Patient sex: M
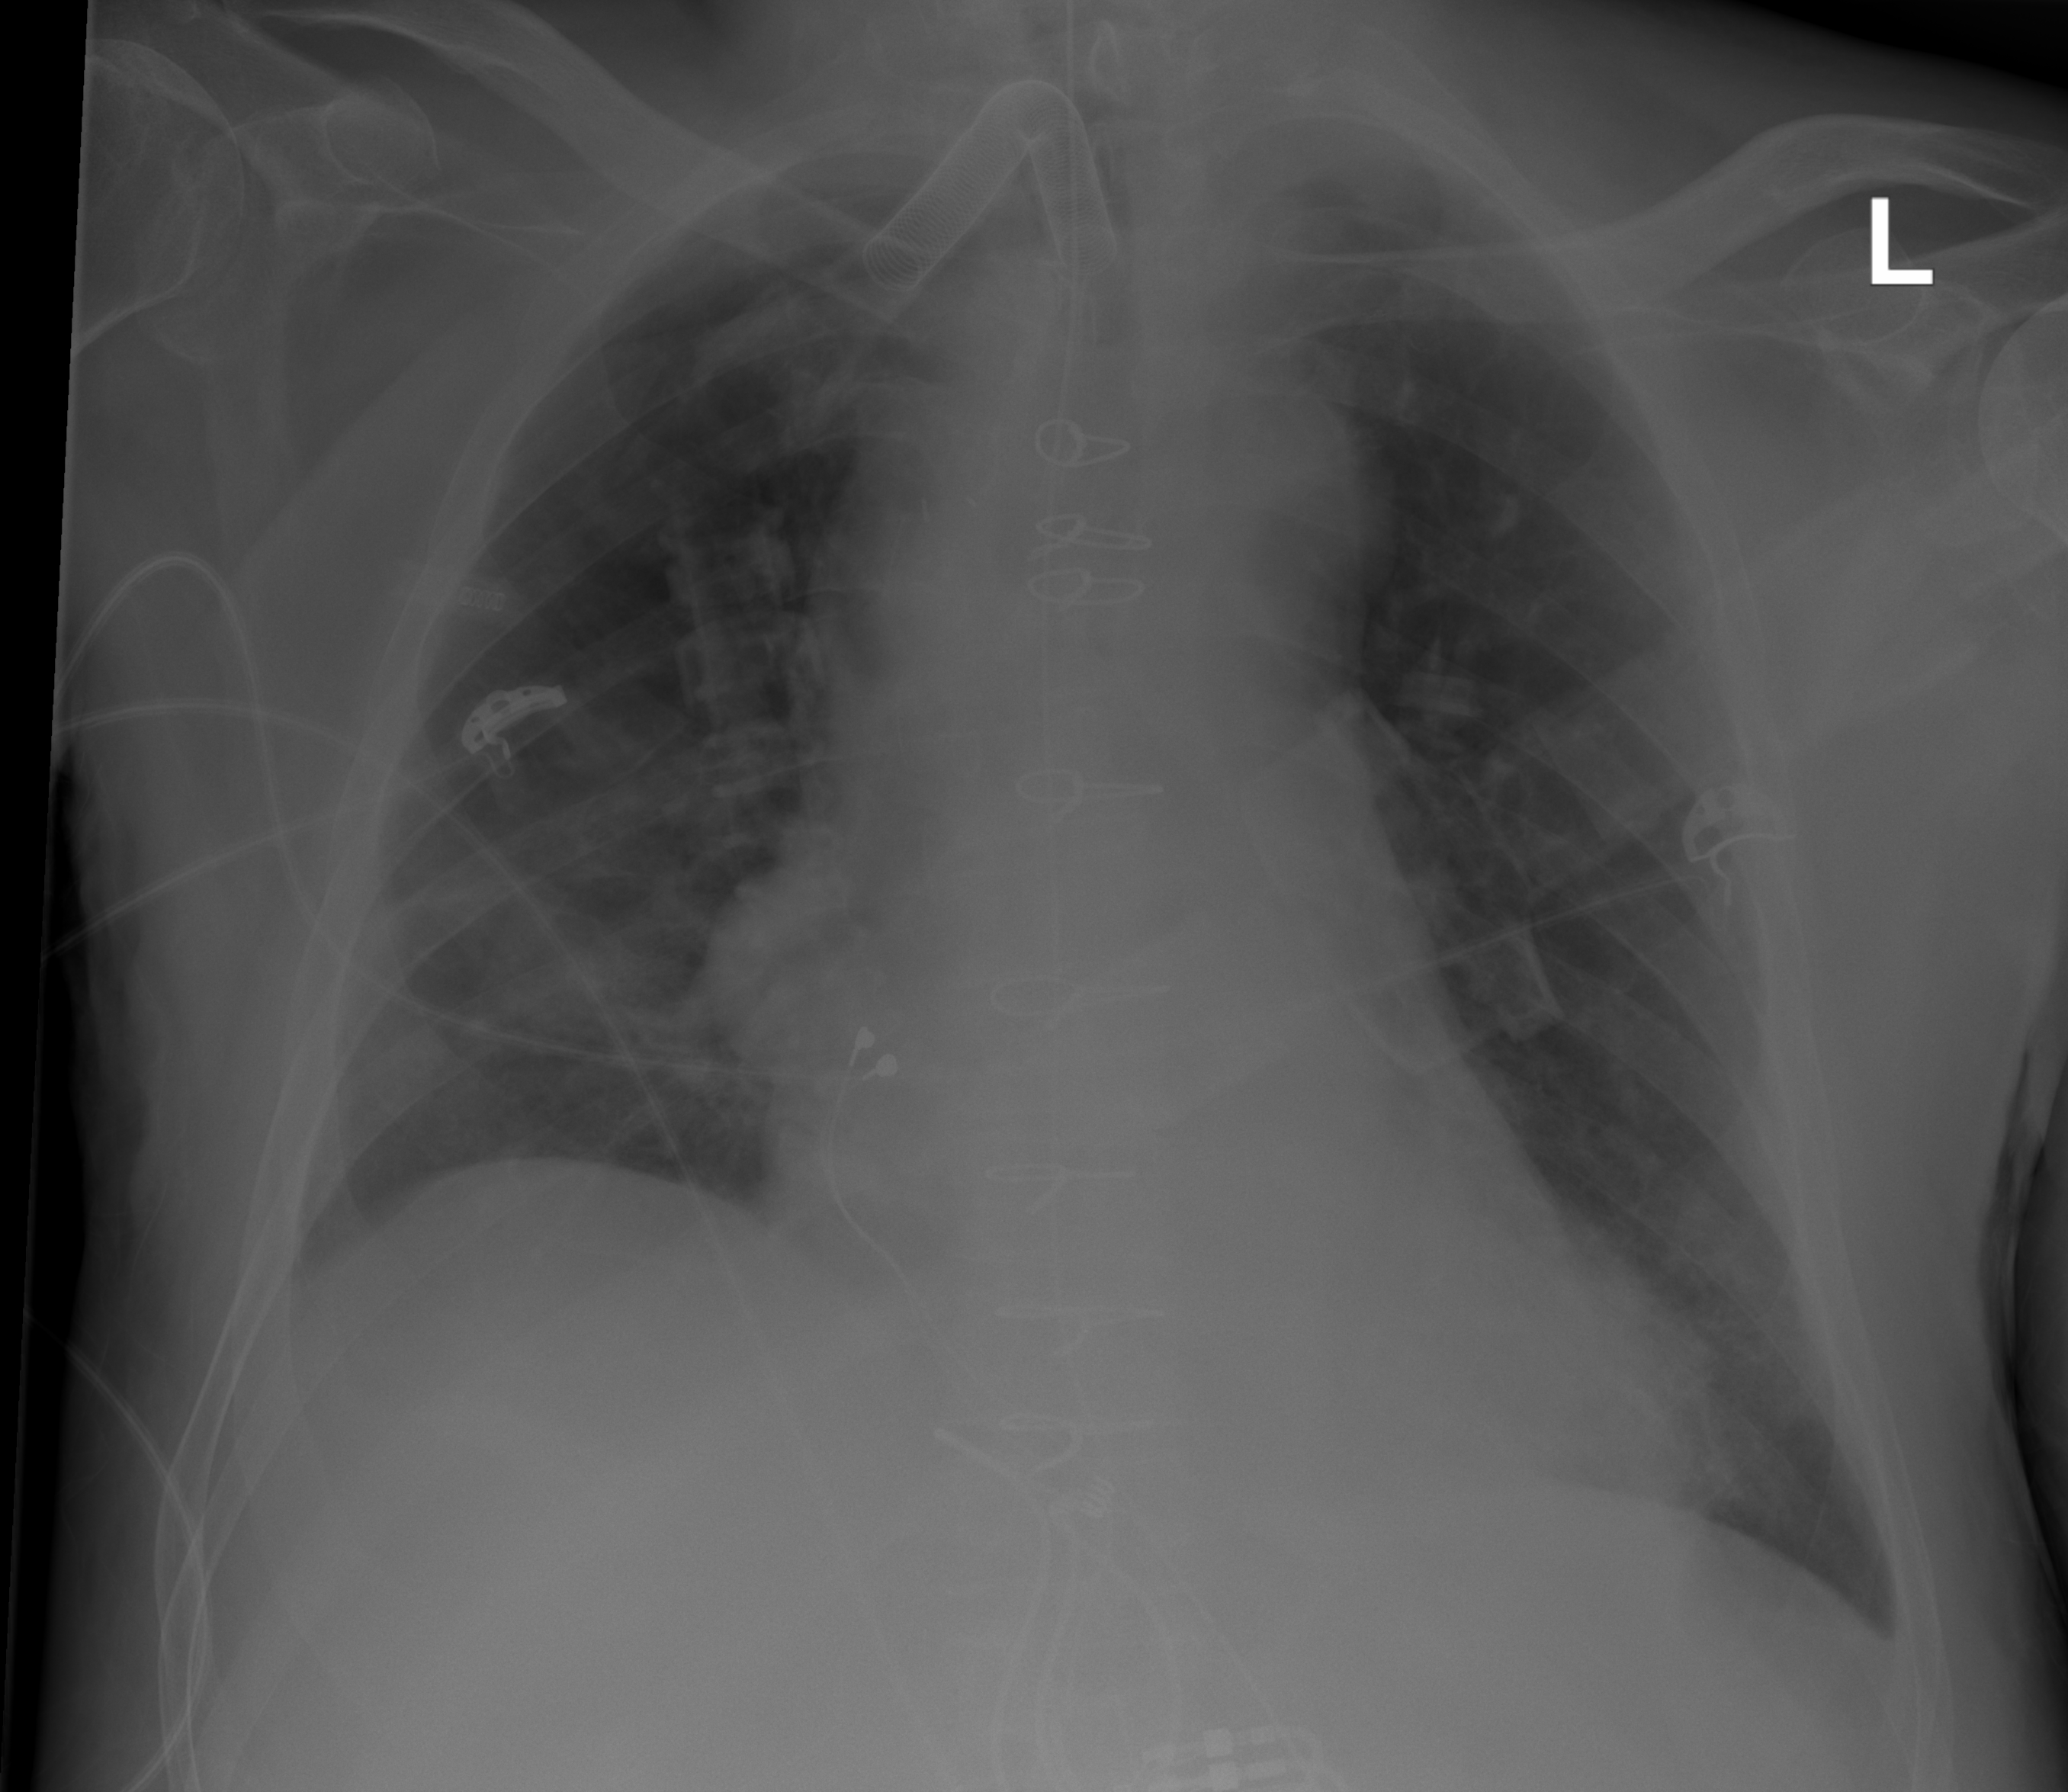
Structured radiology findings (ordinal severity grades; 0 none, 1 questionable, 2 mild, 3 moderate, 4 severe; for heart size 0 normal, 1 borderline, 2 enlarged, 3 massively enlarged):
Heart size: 2
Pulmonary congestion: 0
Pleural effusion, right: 0
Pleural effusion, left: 0
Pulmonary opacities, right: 0
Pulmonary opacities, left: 0
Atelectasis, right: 2
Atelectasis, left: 2